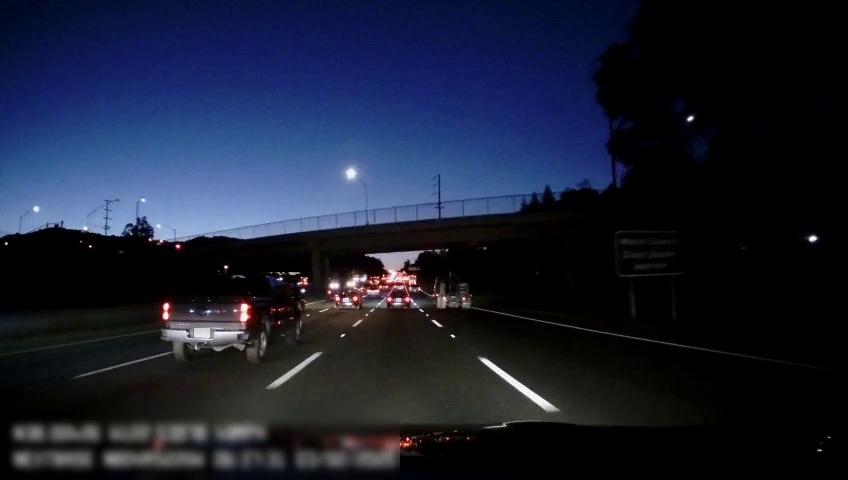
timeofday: Night
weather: Other
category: Drivable Space
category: Vehicles | Other LV
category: Vehicles | Truck
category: Vehicles | Car
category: Vehicles | Car
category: Vehicles | Car
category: Lanes | Alternate Lane
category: Lanes | Current Lane
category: Lanes | Current Lane
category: Lanes | Alternate Lane
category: Lanes | Alternate Lane
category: Traffic | Signs